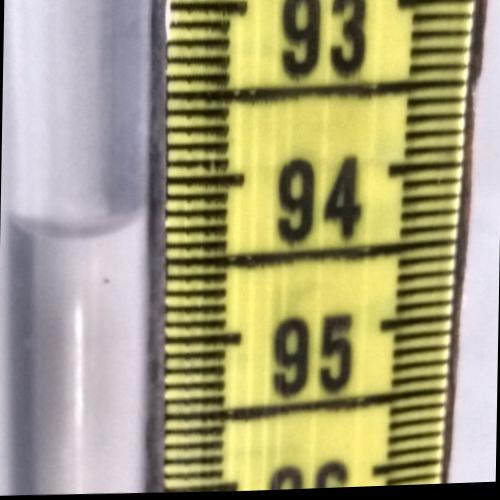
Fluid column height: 94.3 cm